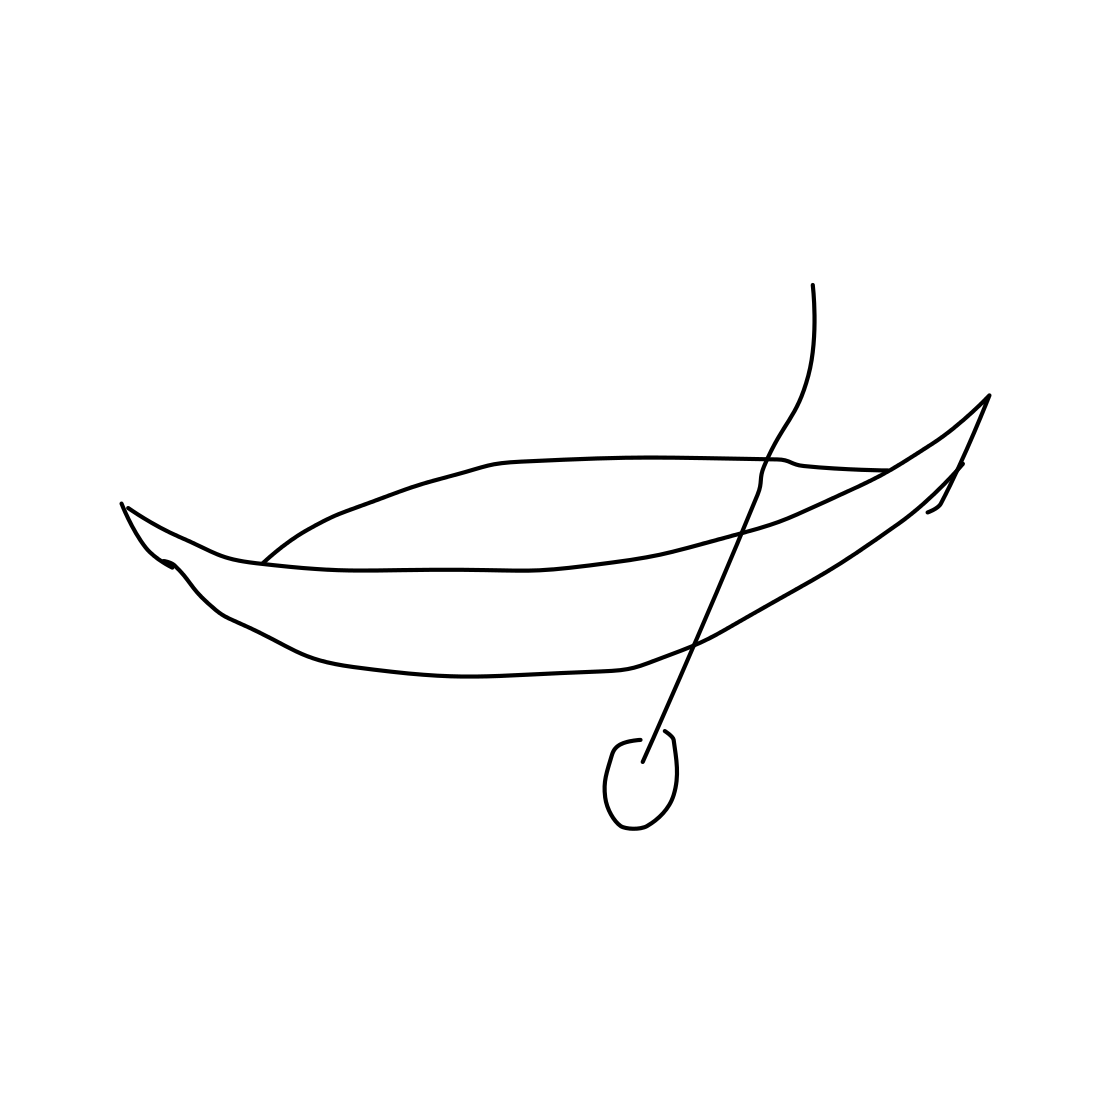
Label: canoe